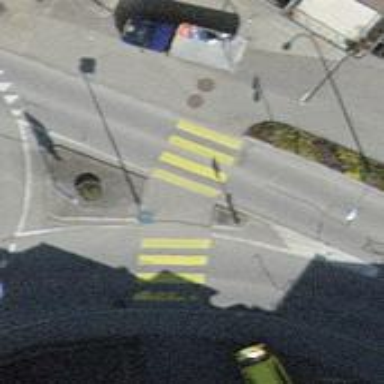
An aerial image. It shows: Zebra crossing for pedestrians.